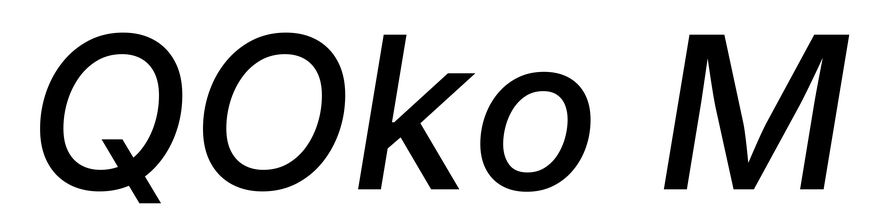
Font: Inter-Italic_Medium_Italic